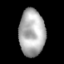
Tissue: skin
Cell type: Others
Senescence score: 0.7213
Nuclear area (px): 1181
Mean DAPI intensity: 174.76